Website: home-depot
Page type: account-selection
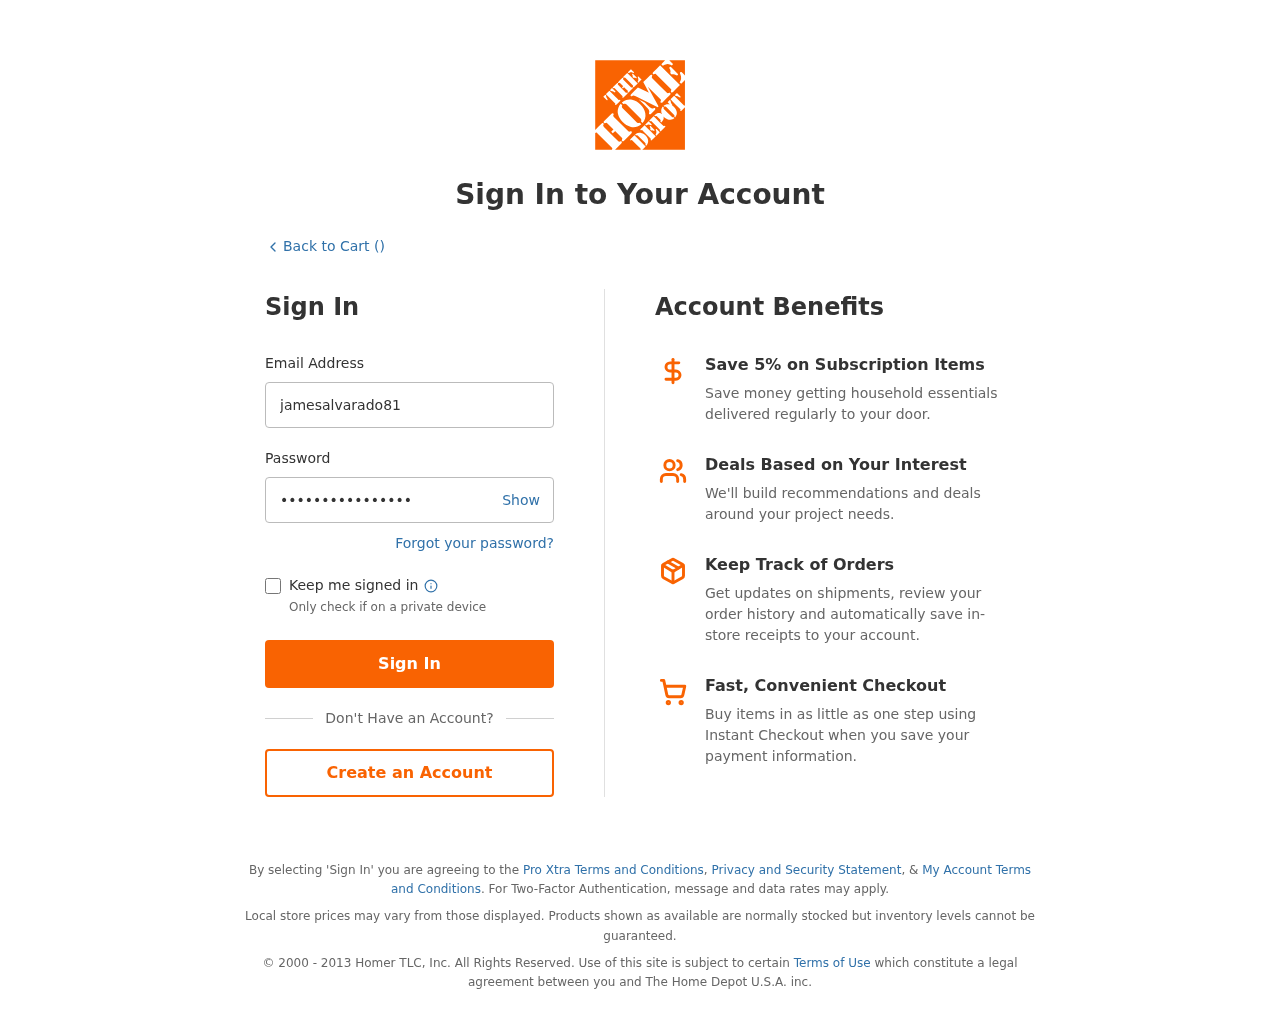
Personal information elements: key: PII_LOGIN_USERNAME
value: jamesalvarado81